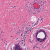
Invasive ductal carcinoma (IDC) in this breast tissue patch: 0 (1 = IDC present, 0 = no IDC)